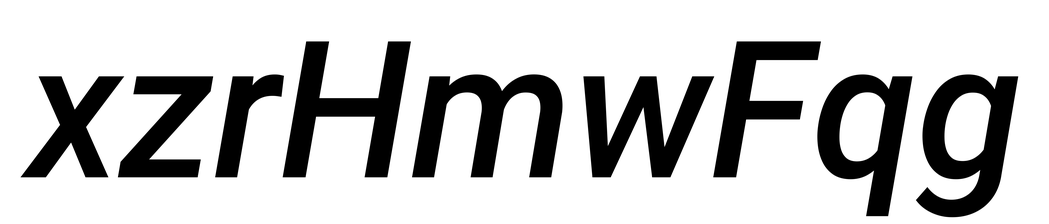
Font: Roboto-Italic_Medium_Italic